Field crop: maize
Growth stage: 2
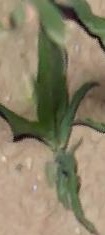
Species: maize